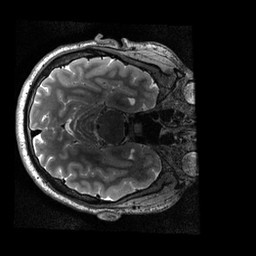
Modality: T2w
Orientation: axial
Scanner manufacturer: siemens
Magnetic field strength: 3 T
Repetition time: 3.2 s
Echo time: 0.564 s